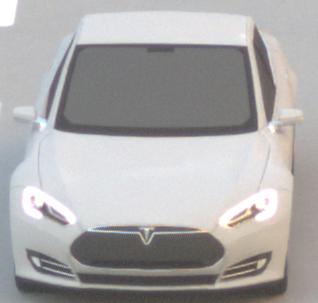
Make: Tesla
Model: Model S 60
Detailed model: Model S
Model produced from: 2013/10
Model produced until: 2014/10
Doors: 5
Color: white
Road condition: dry road
Daytime: morning or afternoon
Contrast: low contrast